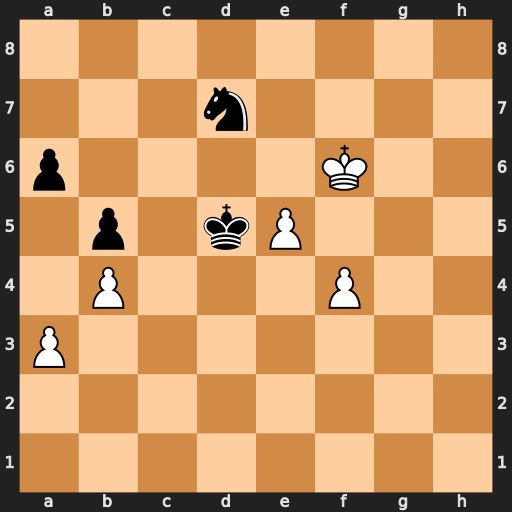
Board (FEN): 8/3n4/p4K2/1p1kP3/1P3P2/P7/8/8
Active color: w
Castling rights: -
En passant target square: -
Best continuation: Ke7 Nb6 e6